Question: What is the measurement shown in the image?
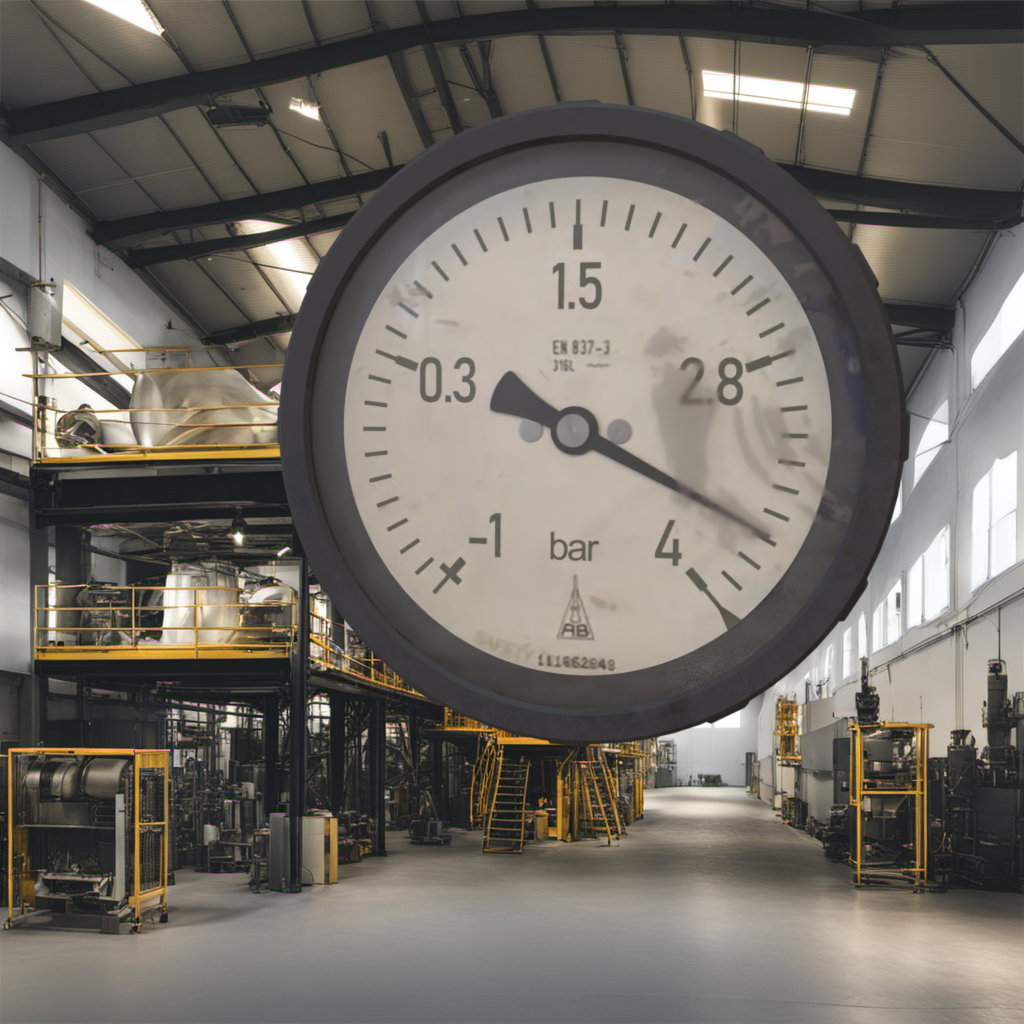
Answer: The result is 3.66
Question: What is the reading range of this measurement?
Answer: The range is from -1 to 4
Question: What is the minimum and maximum reading range of the measurement in the image?
Answer: The minimum value is -1 and the maximum value is 4